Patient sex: M
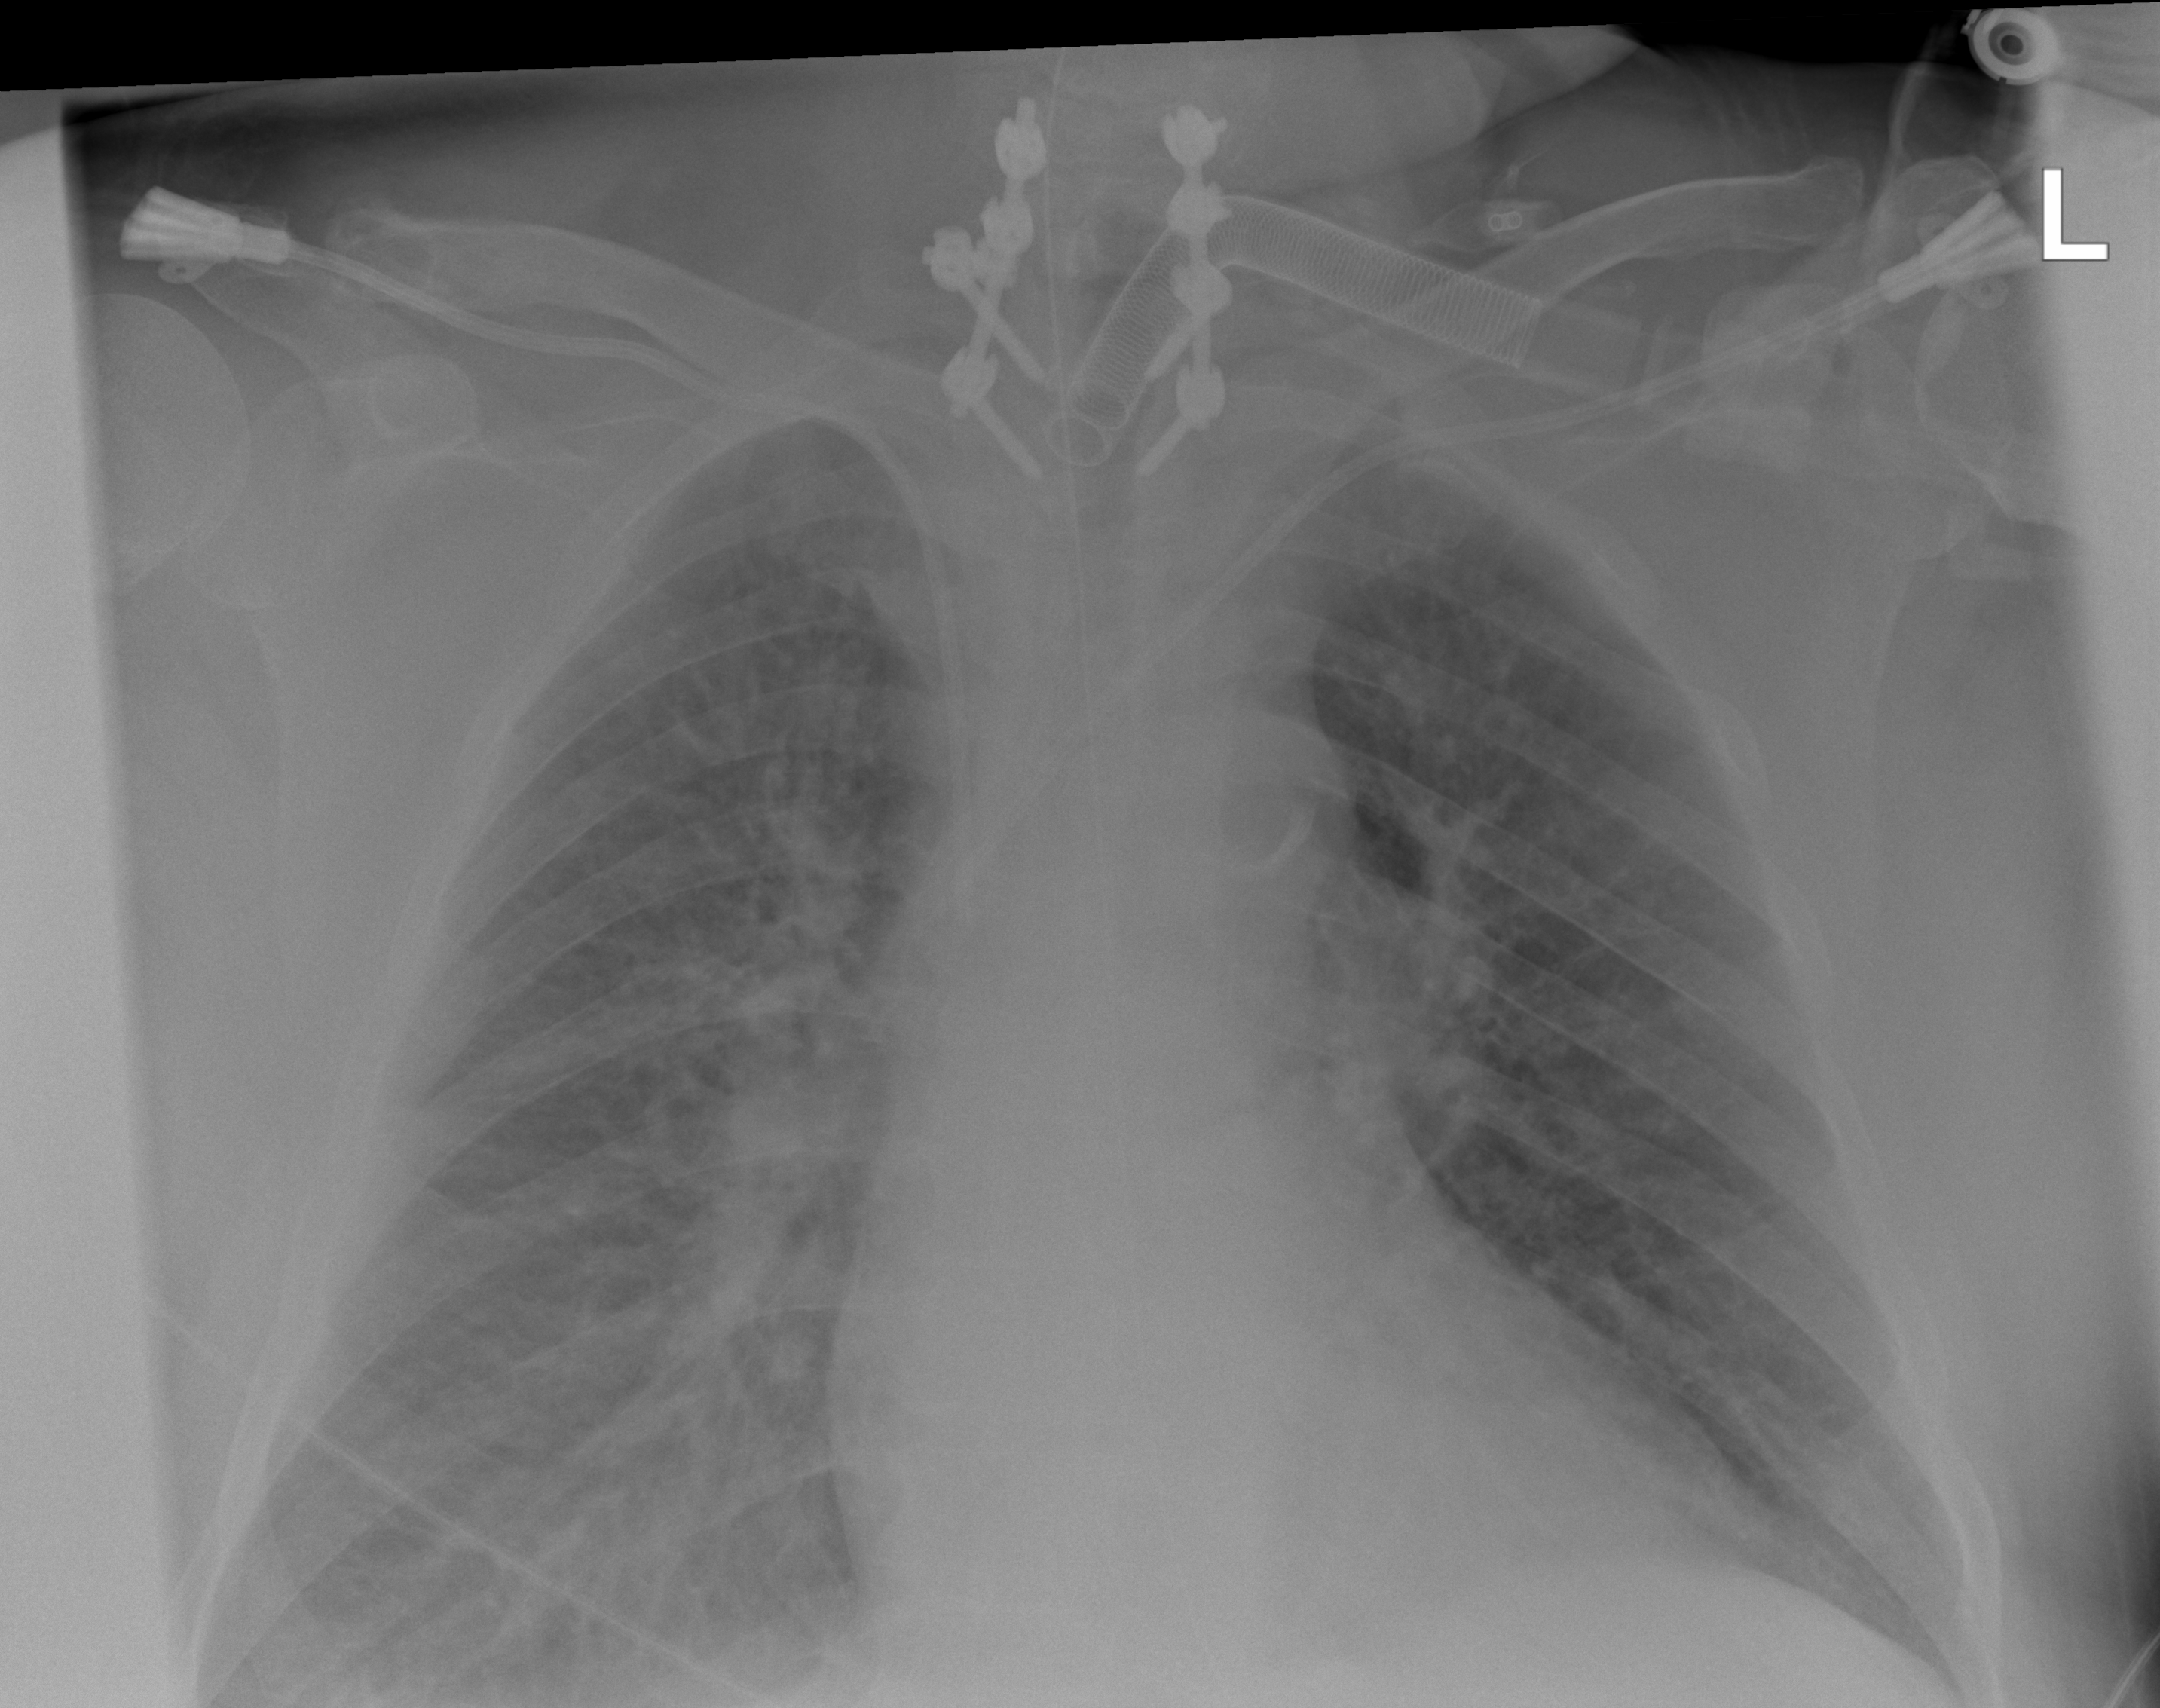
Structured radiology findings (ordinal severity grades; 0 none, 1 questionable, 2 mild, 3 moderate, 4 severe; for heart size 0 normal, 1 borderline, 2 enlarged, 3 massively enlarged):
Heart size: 0
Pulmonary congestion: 2
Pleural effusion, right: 1
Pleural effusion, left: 0
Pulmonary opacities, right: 2
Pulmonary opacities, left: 2
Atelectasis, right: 2
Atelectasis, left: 2